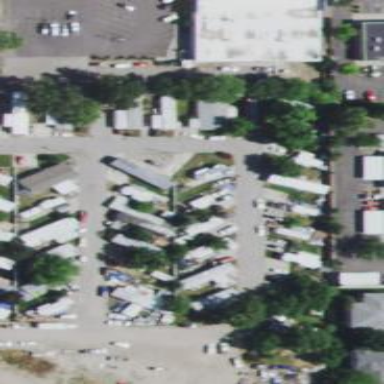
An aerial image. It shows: Residential area designated as trailer park.